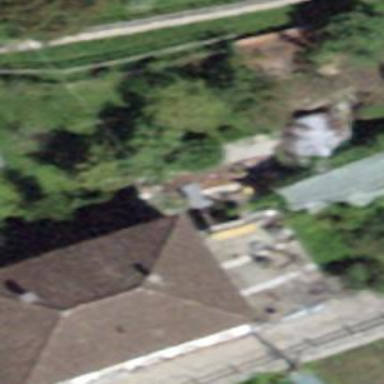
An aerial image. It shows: Detached building.